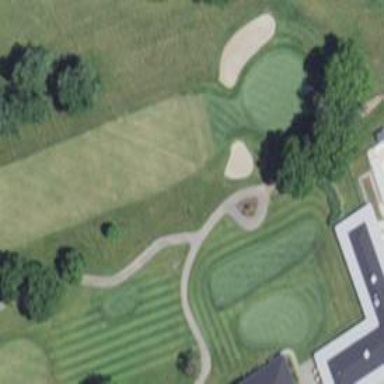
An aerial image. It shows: Service road designated as golf cart path.